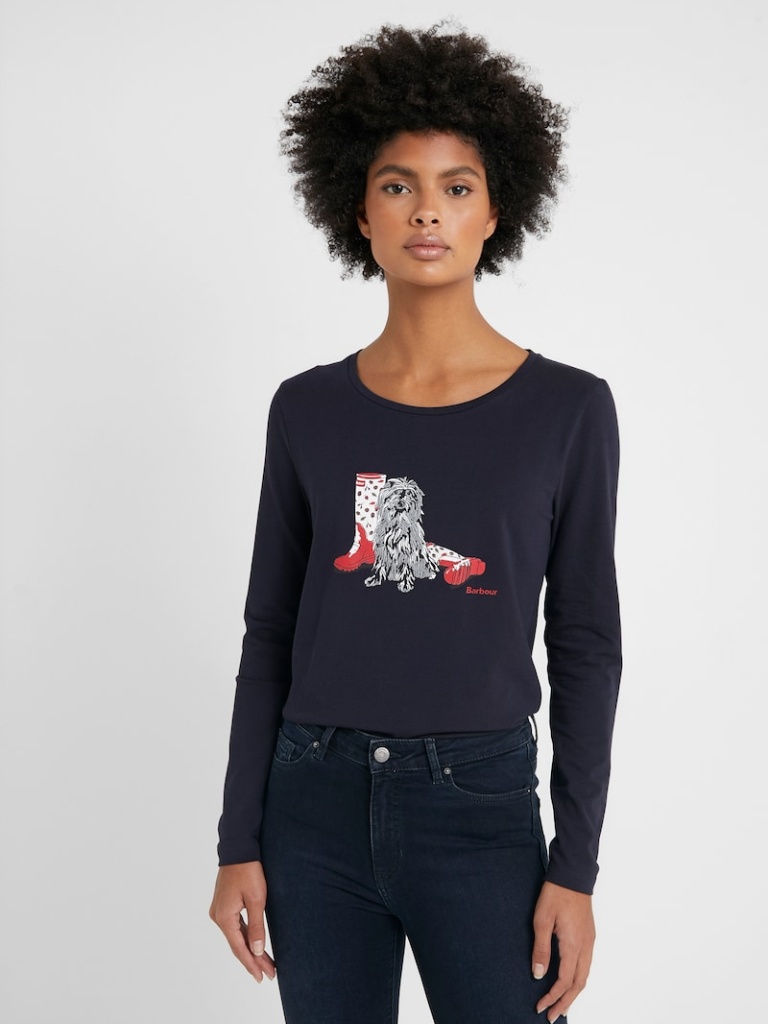
cotton tight a long-sleeved with the sleeves down hip length Fully Tucked in crew t-shirt